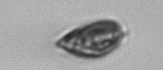
Label: Prorocentrum_triestinum